Interaction volume radius: 5 \u00c5
Interaction volume height: 25 \u00c5
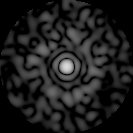
Disorder parameter: 0.8536